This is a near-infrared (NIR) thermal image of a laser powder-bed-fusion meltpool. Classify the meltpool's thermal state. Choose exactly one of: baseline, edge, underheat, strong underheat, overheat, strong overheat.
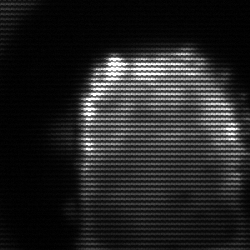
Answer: baseline